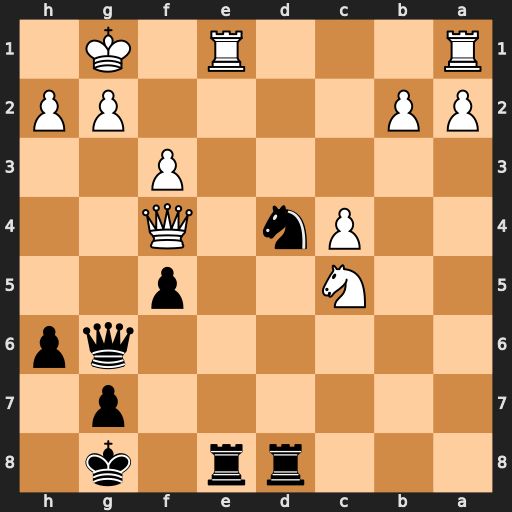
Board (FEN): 3rr1k1/6p1/6qp/2N2p2/2Pn1Q2/5P2/PP4PP/R3R1K1
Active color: b
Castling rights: -
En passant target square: -
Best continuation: Ne2+ Rxe2 Rxe2